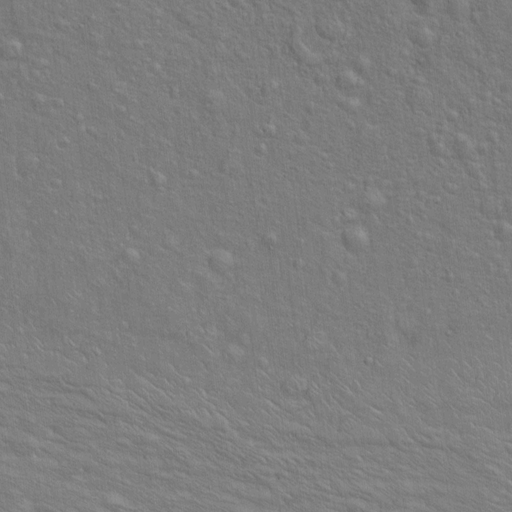
Classes present: Background